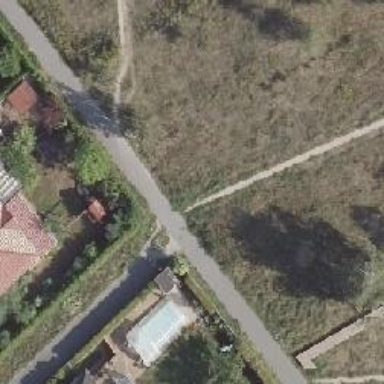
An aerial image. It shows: Footway covered with grass.